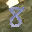
Label: 8